Question: I am trying to upload file on HTTP server using POST but when I call it gives
amd does not go into if statement. File path is correct.
'''
public partial class _Default : System.Web.UI.Page
{
protected void Page_Load(object sender, EventArgs e)
{
string fileToUpload = Server.MapPath("~/Files/Ricky_Martin_Livin_la.mp3");
string uploadUrl = "http://localhost/soundcheck/uploadfiles.aspx";
//string uploadUrl = "http://10.0.2.2/musicapp/handle_upload.php";
FileStream rdr = new FileStream(fileToUpload, FileMode.Open);
HttpWebRequest req = (HttpWebRequest)WebRequest.Create(uploadUrl);
req.Method = "POST"; // you might use "POST"
req.ContentLength = rdr.Length;
req.AllowWriteStreamBuffering = true;
Stream reqStream = req.GetRequestStream();
byte[] inData = new byte[rdr.Length];
// Get data from upload file to inData
int bytesRead = rdr.Read(inData, 0, int.Parse(rdr.Length.ToString()));
// put data into request stream
reqStream.Write(inData, 0, int.Parse(rdr.Length.ToString()));
rdr.Close();
req.GetResponse();
// after uploading close stream
reqStream.Close();
}
}
'''
'''
using System;
using System.Collections;
using System.IO;
using System.Data;
using System.Web;
using System.Text;
using System.Web.Security;
public partial class uploadfiles : System.Web.UI.Page
{
protected void Page_Load(object sender, EventArgs e)
{
try
{
LogInFile("First");
HttpFileCollection uploadFile = Request.Files;
LogInFile("Second");
LogInFile(uploadFile.Count.ToString());
if (uploadFile.Count > 0)
{
HttpPostedFile postedFile = uploadFile[0];
LogInFile("Thrid");
System.IO.Stream inStream = postedFile.InputStream;
LogInFile("Forth");
byte[] fileData = new byte[postedFile.ContentLength];
LogInFile("Fifth");
inStream.Read(fileData, 0, postedFile.ContentLength);
LogInFile("Sixth");
postedFile.SaveAs(Server.MapPath("Data") + "\" + postedFile.FileName);
}
}
catch (Exception ex)
{
StringBuilder sb = new StringBuilder();
sb.AppendLine("Message : " +ex.Message);
sb.AppendLine("Source : " + ex.Source);
sb.AppendLine("StackTrace : " + ex.StackTrace);
sb.AppendLine("InnerException : " + ex.InnerException);
sb.AppendLine("ToString : " + ex.ToString());
LogInFile(sb.ToString());
}
}
public void LogInFile(string str)
{
StringBuilder sb = new StringBuilder();
using (StreamReader sr = new StreamReader(Server.MapPath("Data") + "\expfile.txt"))
{
sb.AppendLine("= = = = = =");
sb.Append(sr.ReadToEnd());
sb.AppendLine();
sb.AppendLine();
}
sb.AppendLine(str);
using (StreamWriter outfile = new StreamWriter(Server.MapPath("Data") + "\expfile.txt"))
{
outfile.Write(sb.ToString());
}
}
}
'''
In server code I write these Logs to track if there is any error or error at which line.
In Server code it gives uploadFile.Count = 0 and does not go in
In Debug mode client code executes successfully but gives this message on page
You can see from Server/Client code .. there is no DB involved.

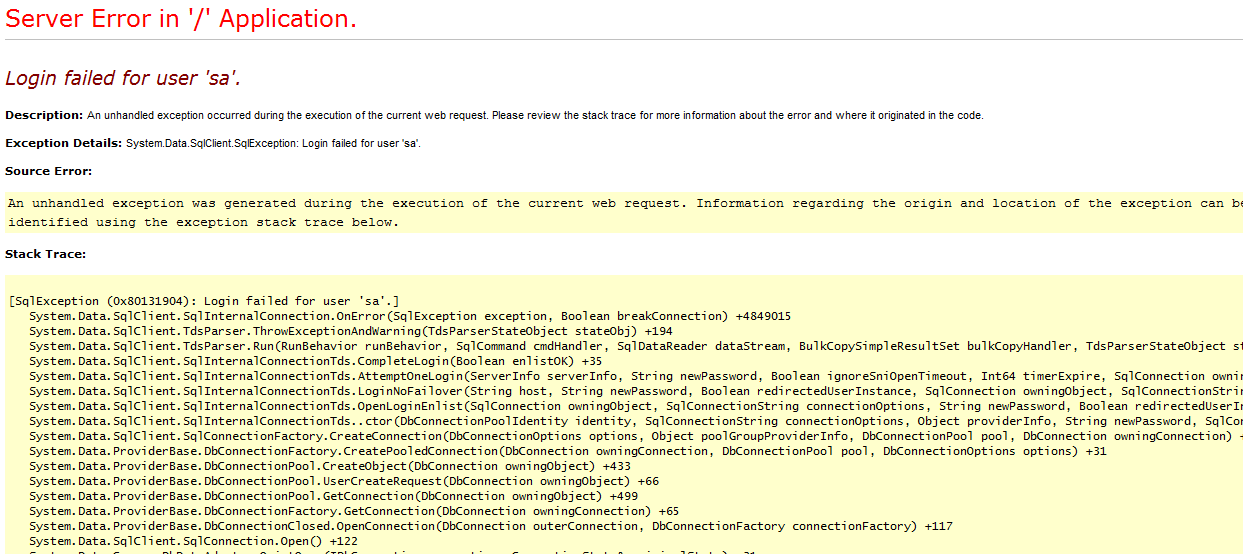
Answer: I think the database credentials which you have supplied are not correct.